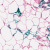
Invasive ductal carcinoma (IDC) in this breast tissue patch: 0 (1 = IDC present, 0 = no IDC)